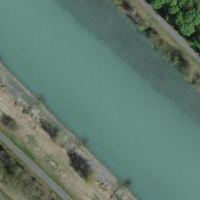
EUNIS habitat code: 15
Species observed at this site:
Orchis militaris